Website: lowes
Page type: customer-info-address
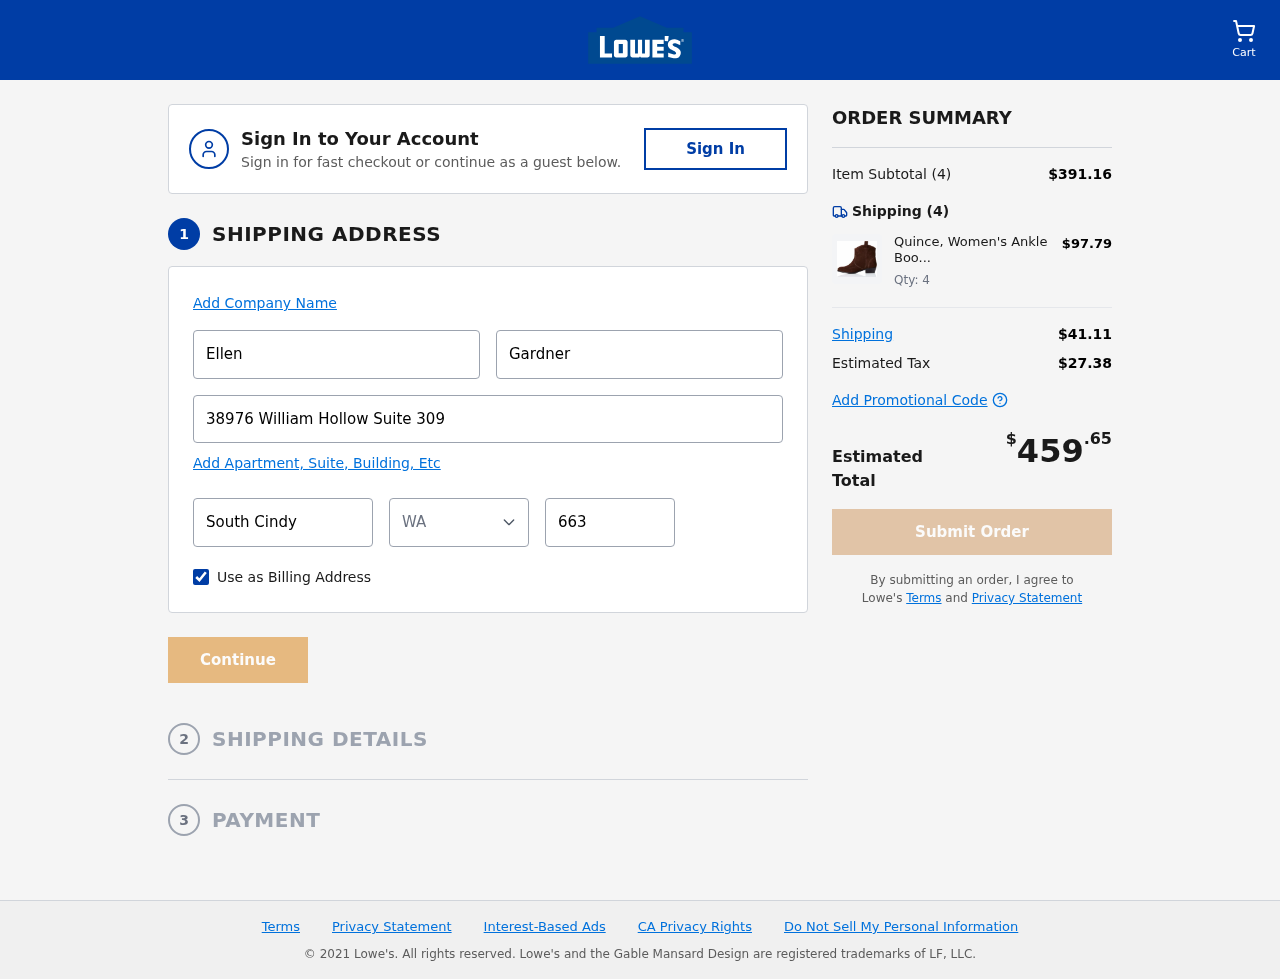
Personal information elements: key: PII_CITY
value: South Cindy
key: PII_FIRSTNAME
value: Ellen
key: PII_LASTNAME
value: Gardner
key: PII_POSTCODE
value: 66314
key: PII_STATE_ABBR
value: WA
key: PII_STREET
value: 38976 William Hollow Suite 309
Product elements: key: PRODUCT1_NAME
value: Quince, Women's Ankle Boots
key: PRODUCT1_PRICE
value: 97.79
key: PRODUCT1_QUANTITY
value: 4
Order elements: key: ORDER_NUM_ITEMS
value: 4
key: ORDER_SUBTOTAL
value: $391.16
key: ORDER_NUM_ITEMS2
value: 4
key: ORDER_SHIPPING_COST
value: $41.11
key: ORDER_TAX
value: $27.38
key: ORDER_TOTAL
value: $459.65